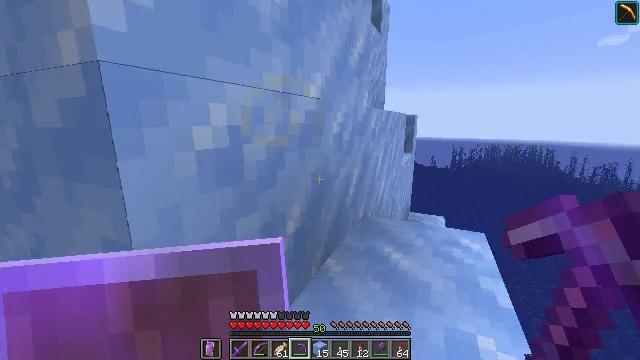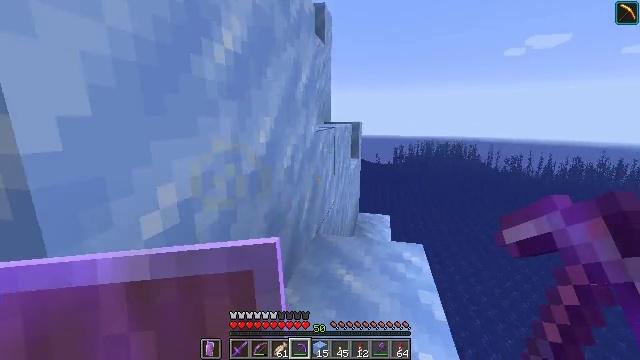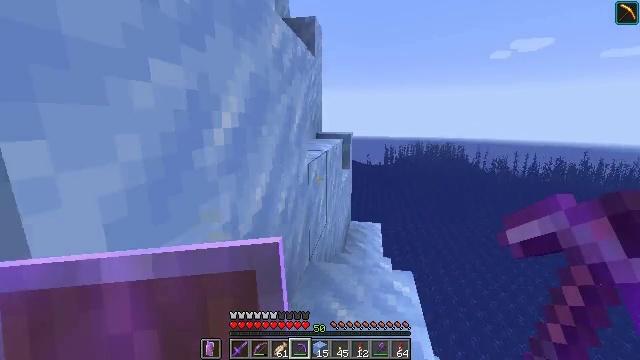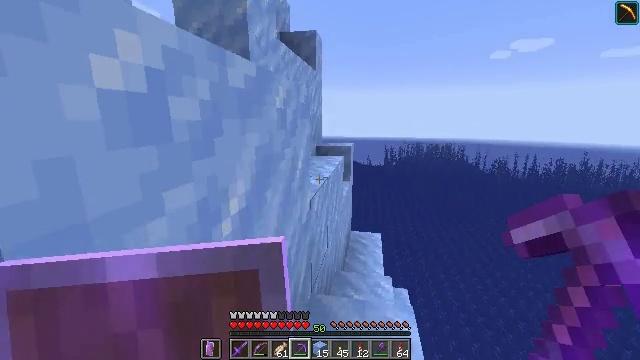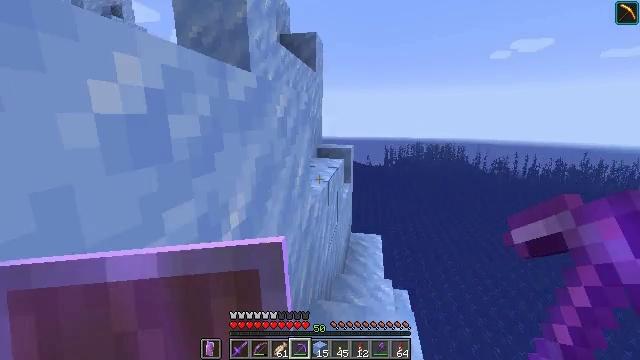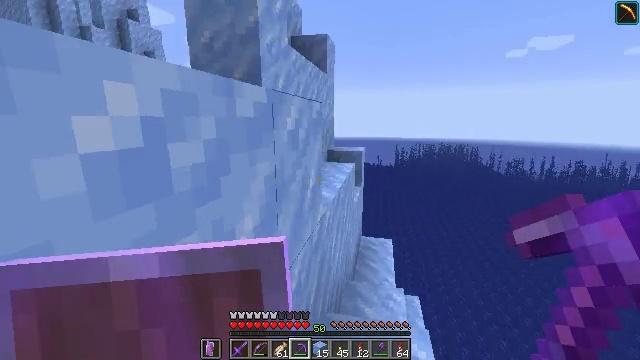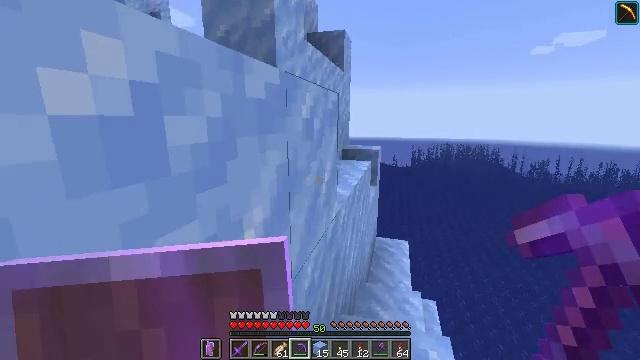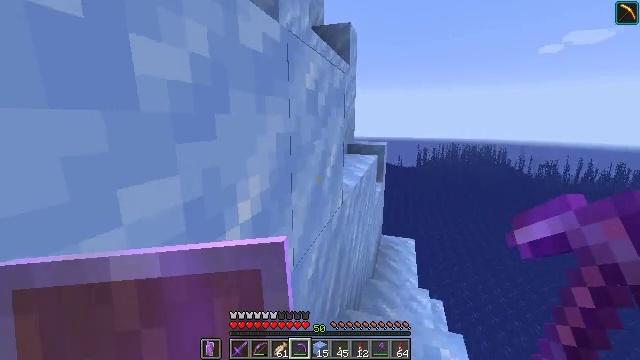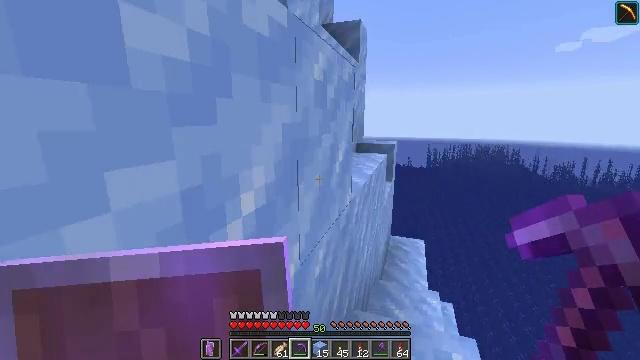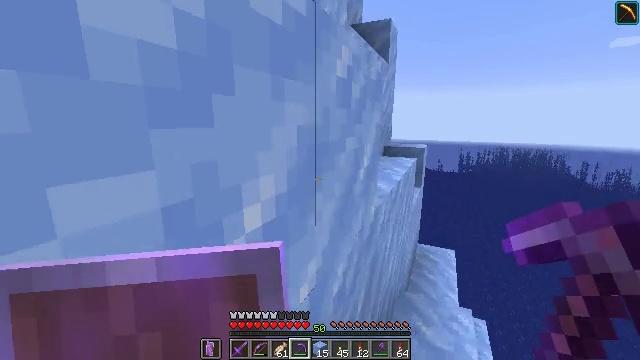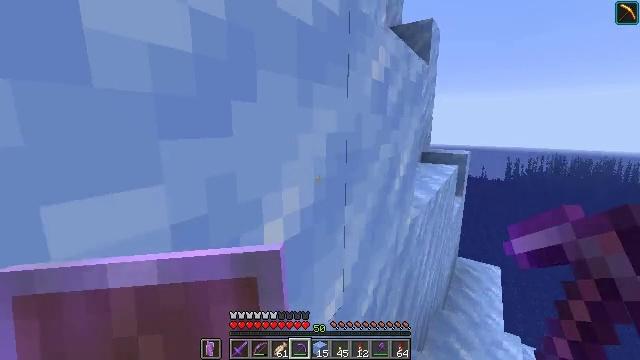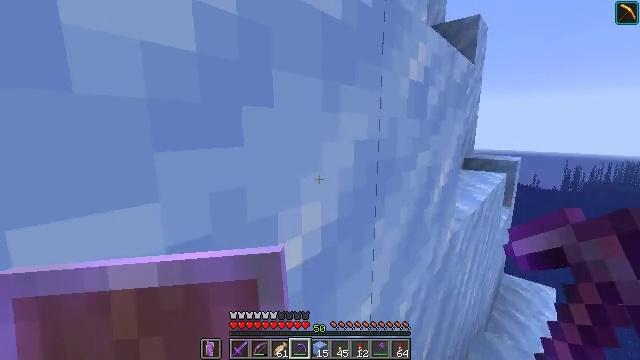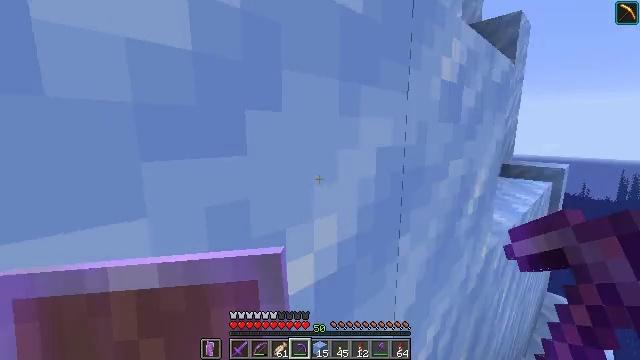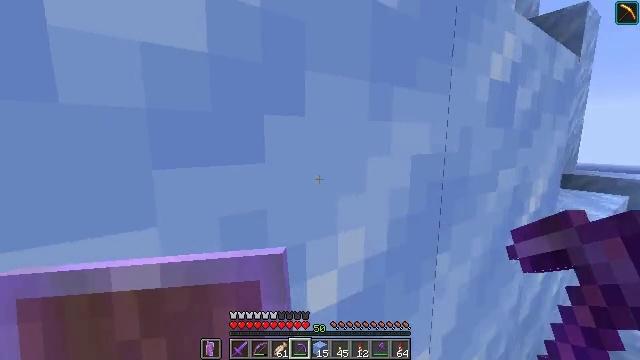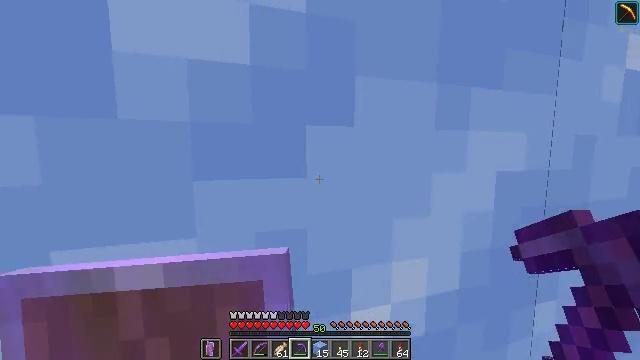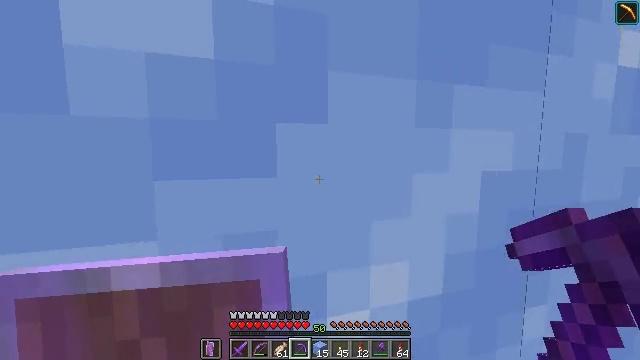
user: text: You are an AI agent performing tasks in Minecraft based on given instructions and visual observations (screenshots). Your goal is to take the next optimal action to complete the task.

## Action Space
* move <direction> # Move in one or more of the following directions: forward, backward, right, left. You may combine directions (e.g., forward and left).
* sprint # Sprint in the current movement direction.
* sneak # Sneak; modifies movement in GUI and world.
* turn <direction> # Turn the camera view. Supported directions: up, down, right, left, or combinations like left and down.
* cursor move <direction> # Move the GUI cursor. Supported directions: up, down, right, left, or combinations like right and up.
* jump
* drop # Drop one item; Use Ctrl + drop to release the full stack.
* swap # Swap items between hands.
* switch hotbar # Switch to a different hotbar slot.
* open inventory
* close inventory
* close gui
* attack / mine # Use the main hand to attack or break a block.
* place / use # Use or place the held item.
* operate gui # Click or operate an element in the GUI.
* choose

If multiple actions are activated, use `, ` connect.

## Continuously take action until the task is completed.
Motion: motion action
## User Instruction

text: Collect packed ice using a pickaxe.
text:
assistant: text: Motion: move forward, turn right, jump
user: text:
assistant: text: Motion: move forward, turn right, jump
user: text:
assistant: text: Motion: move forward, jump
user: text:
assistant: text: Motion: move forward, jump
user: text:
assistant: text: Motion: move forward, turn left
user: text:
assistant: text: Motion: move forward, turn left
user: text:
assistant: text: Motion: move forward, turn left
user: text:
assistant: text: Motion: turn left
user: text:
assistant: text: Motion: turn left
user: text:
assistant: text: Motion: turn left
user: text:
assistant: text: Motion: turn left
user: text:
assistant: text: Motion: turn left
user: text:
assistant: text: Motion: turn left and up
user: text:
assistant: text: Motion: turn left and up
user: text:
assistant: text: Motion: no_op
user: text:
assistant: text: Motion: no_op
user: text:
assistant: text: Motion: attack / mine
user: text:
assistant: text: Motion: turn right and up, attack / mine
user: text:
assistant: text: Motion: turn right and up, attack / mine
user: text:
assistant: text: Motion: turn right and up, attack / mine
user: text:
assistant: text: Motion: turn right and up, attack / mine
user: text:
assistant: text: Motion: turn right, attack / mine
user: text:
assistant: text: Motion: attack / mine
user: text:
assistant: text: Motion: attack / mine
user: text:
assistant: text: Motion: attack / mine
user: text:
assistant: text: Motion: attack / mine
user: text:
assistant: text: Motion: move forward, turn left, attack / mine
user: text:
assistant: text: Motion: move forward, turn left, jump
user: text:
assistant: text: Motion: move forward, jump
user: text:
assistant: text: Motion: move forward, jump